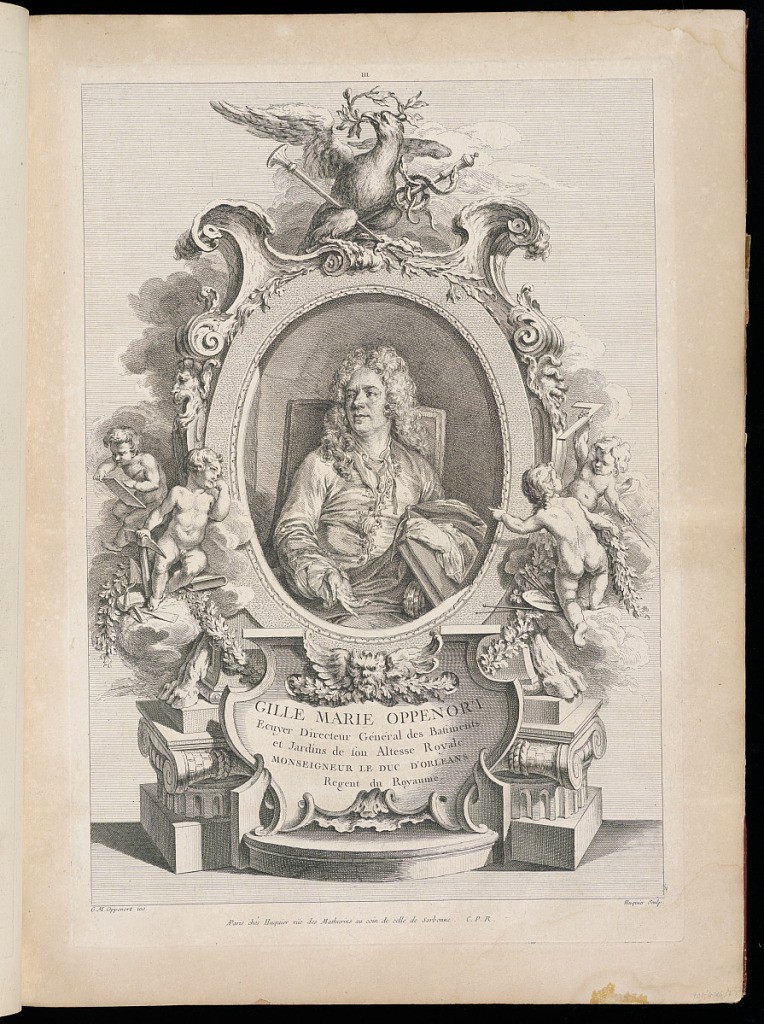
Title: Portrait of Oppenord
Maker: Gilles-Marie Oppenord, French, 1672–1742
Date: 1749-1761
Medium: Etching and engraving on laid paper
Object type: Bound print
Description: Architectural cartouche with an oval portrait medallion of Gilles-Marie Oppenord. At the top of the oval is an eagle with a laurel wreath in its mouth, and a scepter and a horn in its claws. The sides of the frame have scrolls and mascarons, as well as putti with attributes of the arts. At the bottom of the oval is a winged mascaron with garland; below this is a frame for the title. The plate is signed. A version of this plate before lettering, and before the portrait of Oppenord, is included in the album (1921-6-216-5)